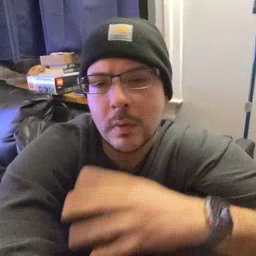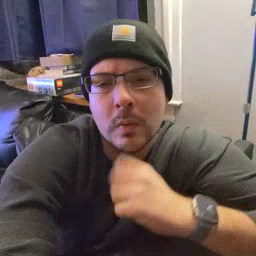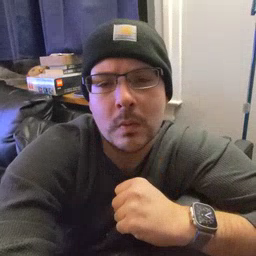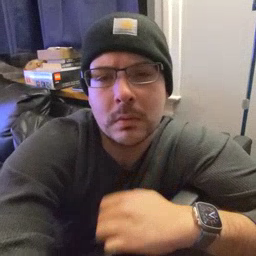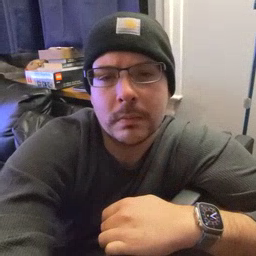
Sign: old